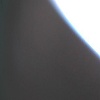
Label: space